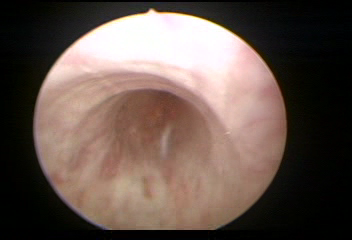
Modality: WLC
Class: Normal mucosa
Bladder cancer association: No